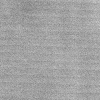
Atmospheric dust classification: dusty